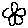
Label: flower